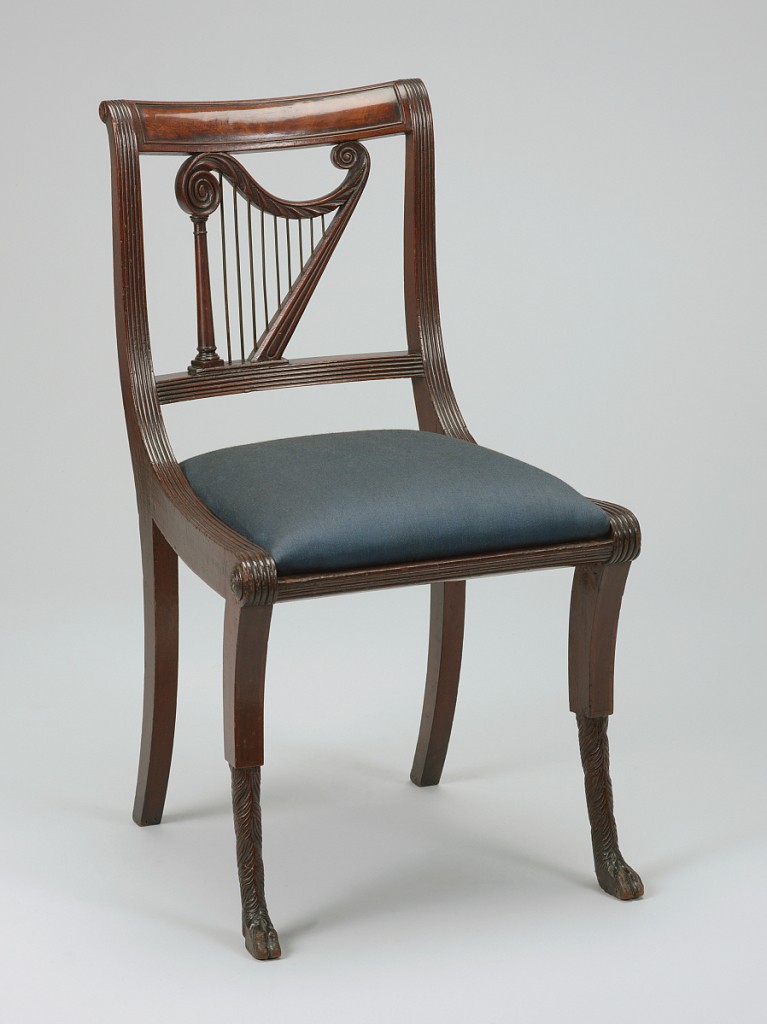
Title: Side chair
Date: ca. 1815
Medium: Wood (mahogany), fabric
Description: The chair back with reeded posts; panelled top rail and reeded lower rail, enclosing the figure of a harp; out-curved front legs, lower half carved to depict fur-covered animals legs and paw feet; trapezoidal, dark blue slip seat in readed frame.